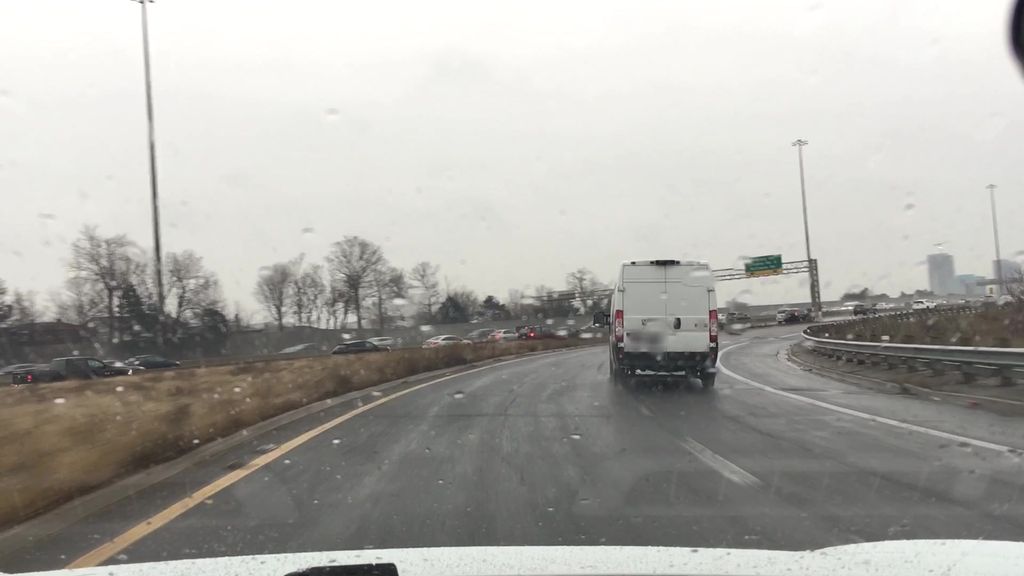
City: toronto